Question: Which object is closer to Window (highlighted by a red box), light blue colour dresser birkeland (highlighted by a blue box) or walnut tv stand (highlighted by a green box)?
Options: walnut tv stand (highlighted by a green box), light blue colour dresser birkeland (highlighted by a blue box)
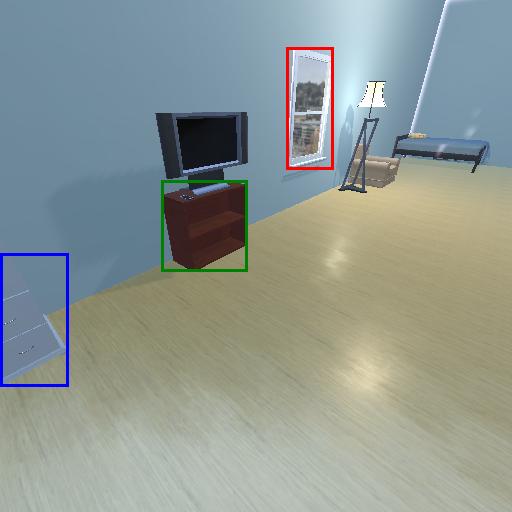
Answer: walnut tv stand (highlighted by a green box)